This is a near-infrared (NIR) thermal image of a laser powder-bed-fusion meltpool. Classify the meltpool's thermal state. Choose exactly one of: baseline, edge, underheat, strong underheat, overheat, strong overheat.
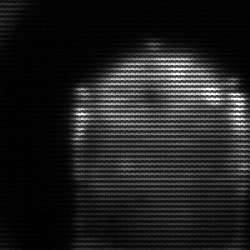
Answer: edge